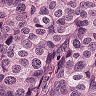
Metastatic tissue present: yes